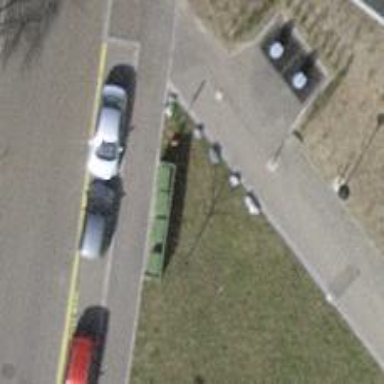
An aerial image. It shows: Recycling container for green waste at the recycling facility.